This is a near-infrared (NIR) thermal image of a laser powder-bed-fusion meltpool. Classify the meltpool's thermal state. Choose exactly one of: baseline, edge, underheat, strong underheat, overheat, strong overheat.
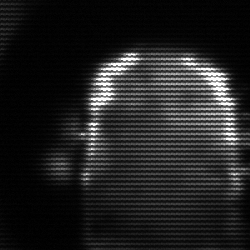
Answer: baseline